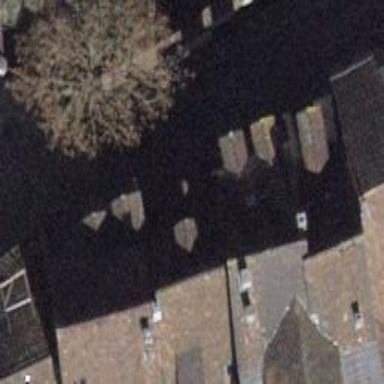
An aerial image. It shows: Building with tiled roof.